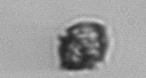
Label: Kryptoperidinium_triquetrum